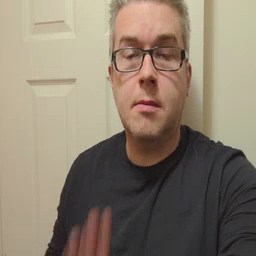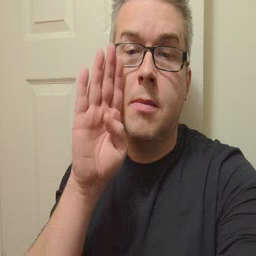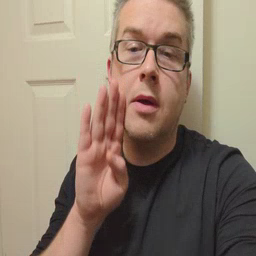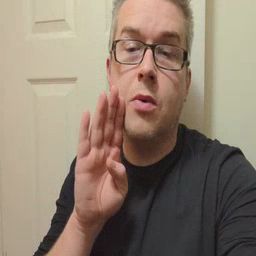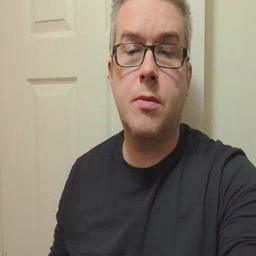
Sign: brown